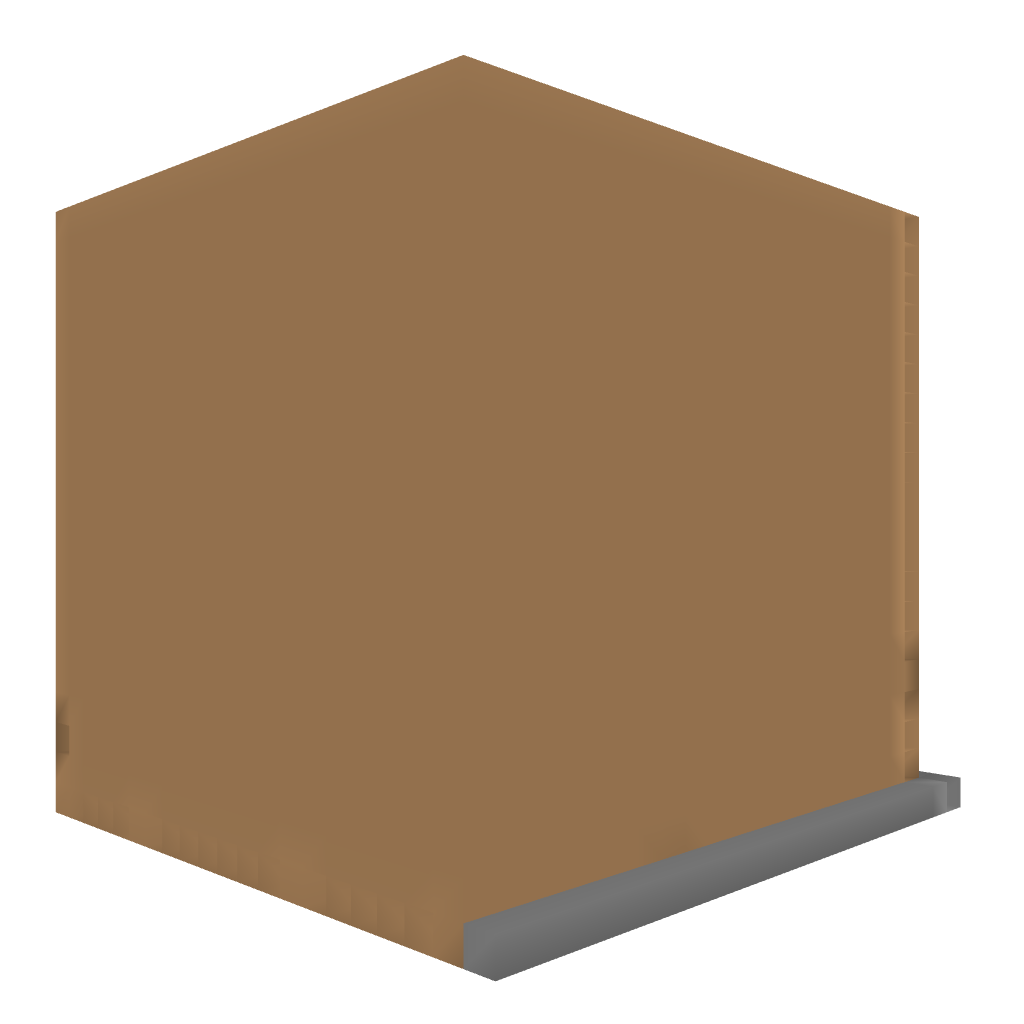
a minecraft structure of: My House By niero bad low quality